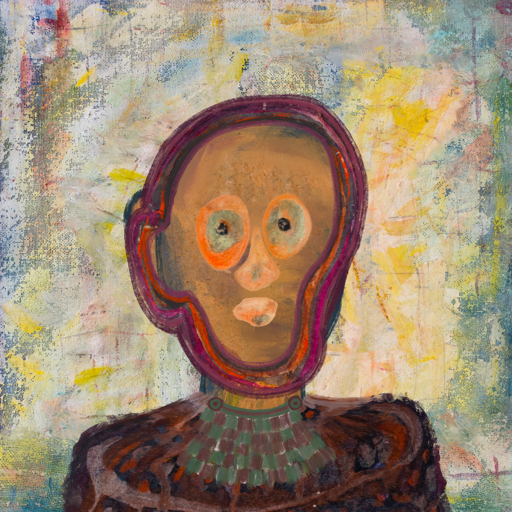
Background: Irani, Head And Neck Front: In_The_Sun, Face Front: Childish, Bust: Hypocrite, Hair Front: Hypocrite, Head Accessory: Blank, Second Necklace: After_Raid, Necklace: Blank, Baby: Blank